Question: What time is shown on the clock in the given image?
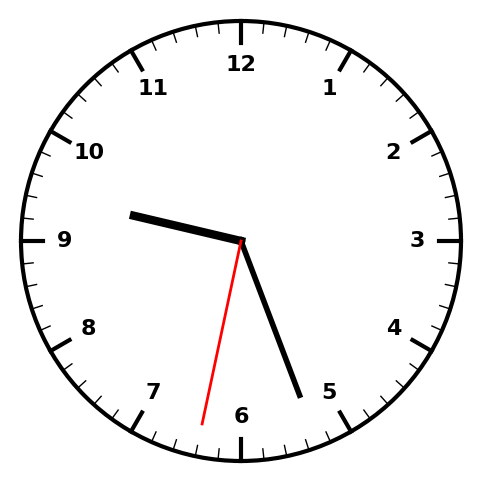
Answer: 09:26:32